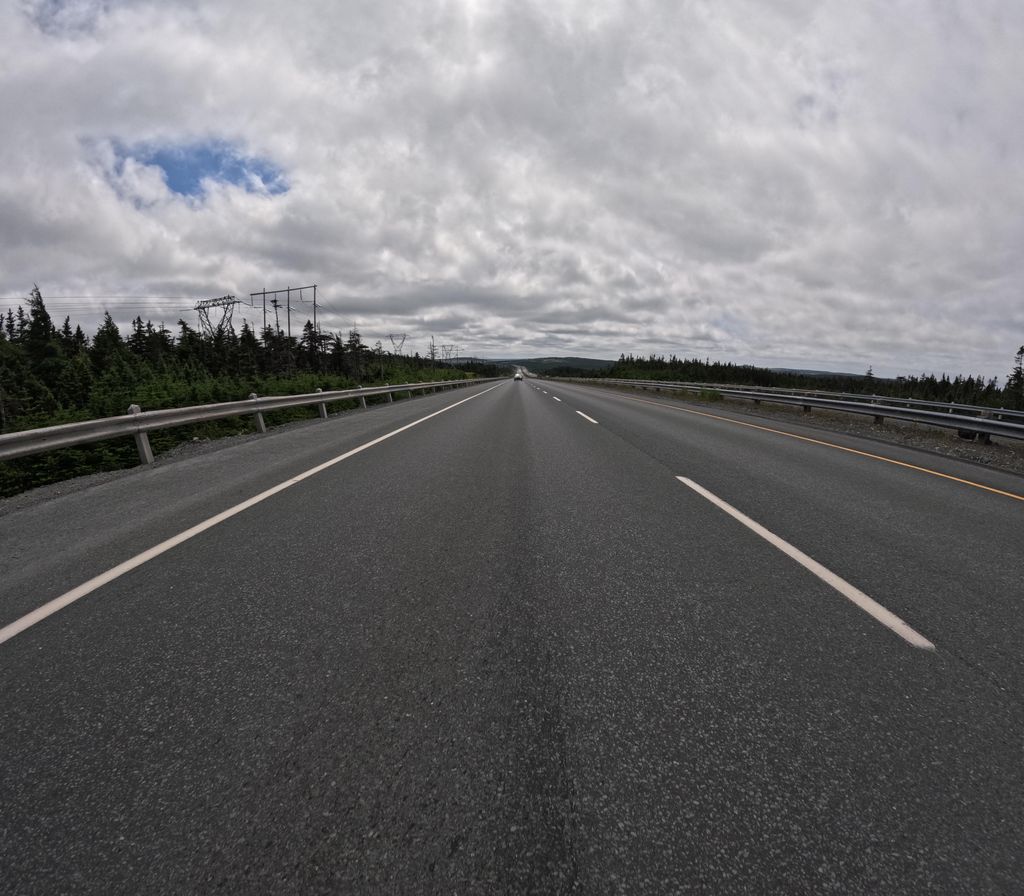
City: st_johns